Question: prepping for my cs theory exam by running through a practice test. I nthe problem, I need to state in which "zone" a language belongs to (RL/DFSA/NFSA)/(CFG/CFL/NPDA)/(NP)/(EXPTIME)/(DL/DTM/NDTM)/(TR)
and I realized im not sure how to prove what a language would be past the (CFG/CFL/NPDA) zone. Here are 2 problems (3 and 5) that I know cannot be in that zone since they would fail the pumping lemma for context free langages, how could i determine what zone they would fall under?
---
EDIT: The answersare that both 3 and 5 both fall into NP, but why?

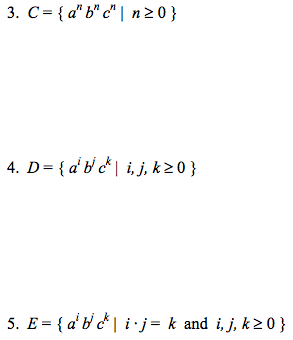
Answer: You stated that you can prove that 3 and 5 are not in the NPDA zone. Pick up from there. You move on to the next, NP. Here on out, you work with variously restricted turing machines.
I can recognize language 3 in linear time with logarithmic space. Count the a symbols. Count the b symbols. Count the c symbols. Compare the counts. That's a linear scan through the data plus a comparison of binary numbers (which is less than linear time for the input length). Linear time is a subset of NP. How detailed would your professor require you to be (i.e. do you need to explicitly introduce a third alphabet symbol to separate your counts? Do you need to spell out how to compare binary numbers?)?
To solve 5, you'll need to know the bounds of binary multiplication. Count a, count b, count c. Multiply the count of a by the count of b. Compare the result to the count of c. That's a linear scan through the input plus whatever the complexity of binary multiplication is (but remember that the numbers you are multiplying are log(n) bits). Since your zone isn't very restrictive, let's at least say we're bound by polynomial time. Since P is a subset of NP, we're there.
Any higher than this, and I'd expect that you'll get more wordy descriptions of problems. I assume that PSPACE is in your EXPTIME zone, and the canonical example that comes to mind is quantified boolean formula. It's sort of like SAT (Cook's theorem proves SAT is NP-Hard), but with quantifiers. There's a nice proof to show QBF is PSPACE complete that is quite analogous to Cook's theorem. I'm guessing that your context sensitive languages that do not obviously belong to a subset in another zone also belong here (in case you get a production rule description of the language).
The next zone is Turing machines that halt. If you can describe an algorithm, no matter how ridiculous (and it be ridiculous, or it would have been caught by a previous zone), it can stop here.
The next zone is all about Rice's theorem. Wiki that bad boy. All proofs are easy again with Rice's theorem. This zone is easier than coming up with a regex or FSA for the first zone.